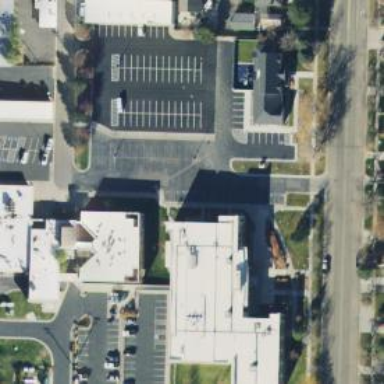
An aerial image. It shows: Courthouse building.